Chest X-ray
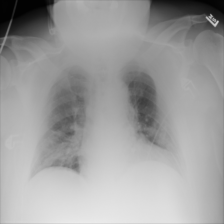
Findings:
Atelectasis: negative
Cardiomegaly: negative
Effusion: negative
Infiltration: negative
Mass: negative
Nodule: positive
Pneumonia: positive
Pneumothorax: negative
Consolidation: negative
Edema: negative
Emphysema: negative
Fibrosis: negative
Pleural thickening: negative
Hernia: negative